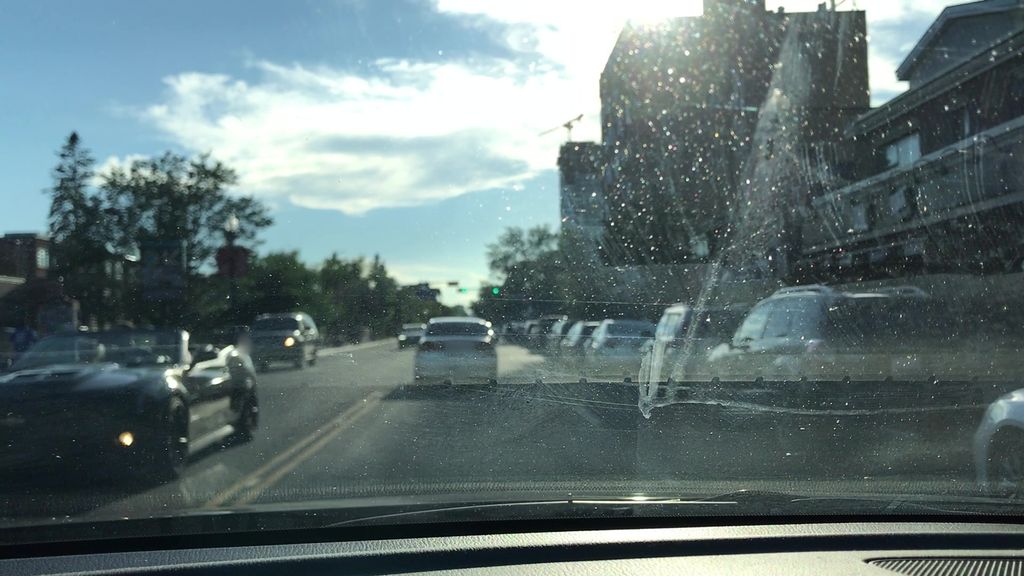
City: calgary